Question: I am using a PHP script to read some folders in directory and based on their names retrieve their posters. All of this works fine on 'localhost'. However, when opening externally, this does not work and results in 'blank' images.
A screenshot from localhost:
---
The problem can be found at '89.241.171.100/Prac/'.
PHP generating 'img tag':
'''
while (false !== ($entry = readdir($handle))) {
$counter++;
echo "<span class='title'>
<img src='holder.js/200x280/text:$entry'
alt='$entry'
onload='loader(this, "$entry")' />
</span>";
if($counter == 5) break;
}
'''
PHP fetching the src for the images called via ajax from 'loader()':
'''
if($_POST['title']) {
$title = $_POST['title'];
$imdb = new Imdb();
$movieArray = $imdb->getMovieInfo("$title");
$link = $movieArray["poster_large"];
echo $link;
}
'''
'Loader()' function:
'''
$.ajax({
type: 'post',
url: 'loader.php',
data: 'title='+title,
success: function(data) {
img.src = data;
}
});
'''
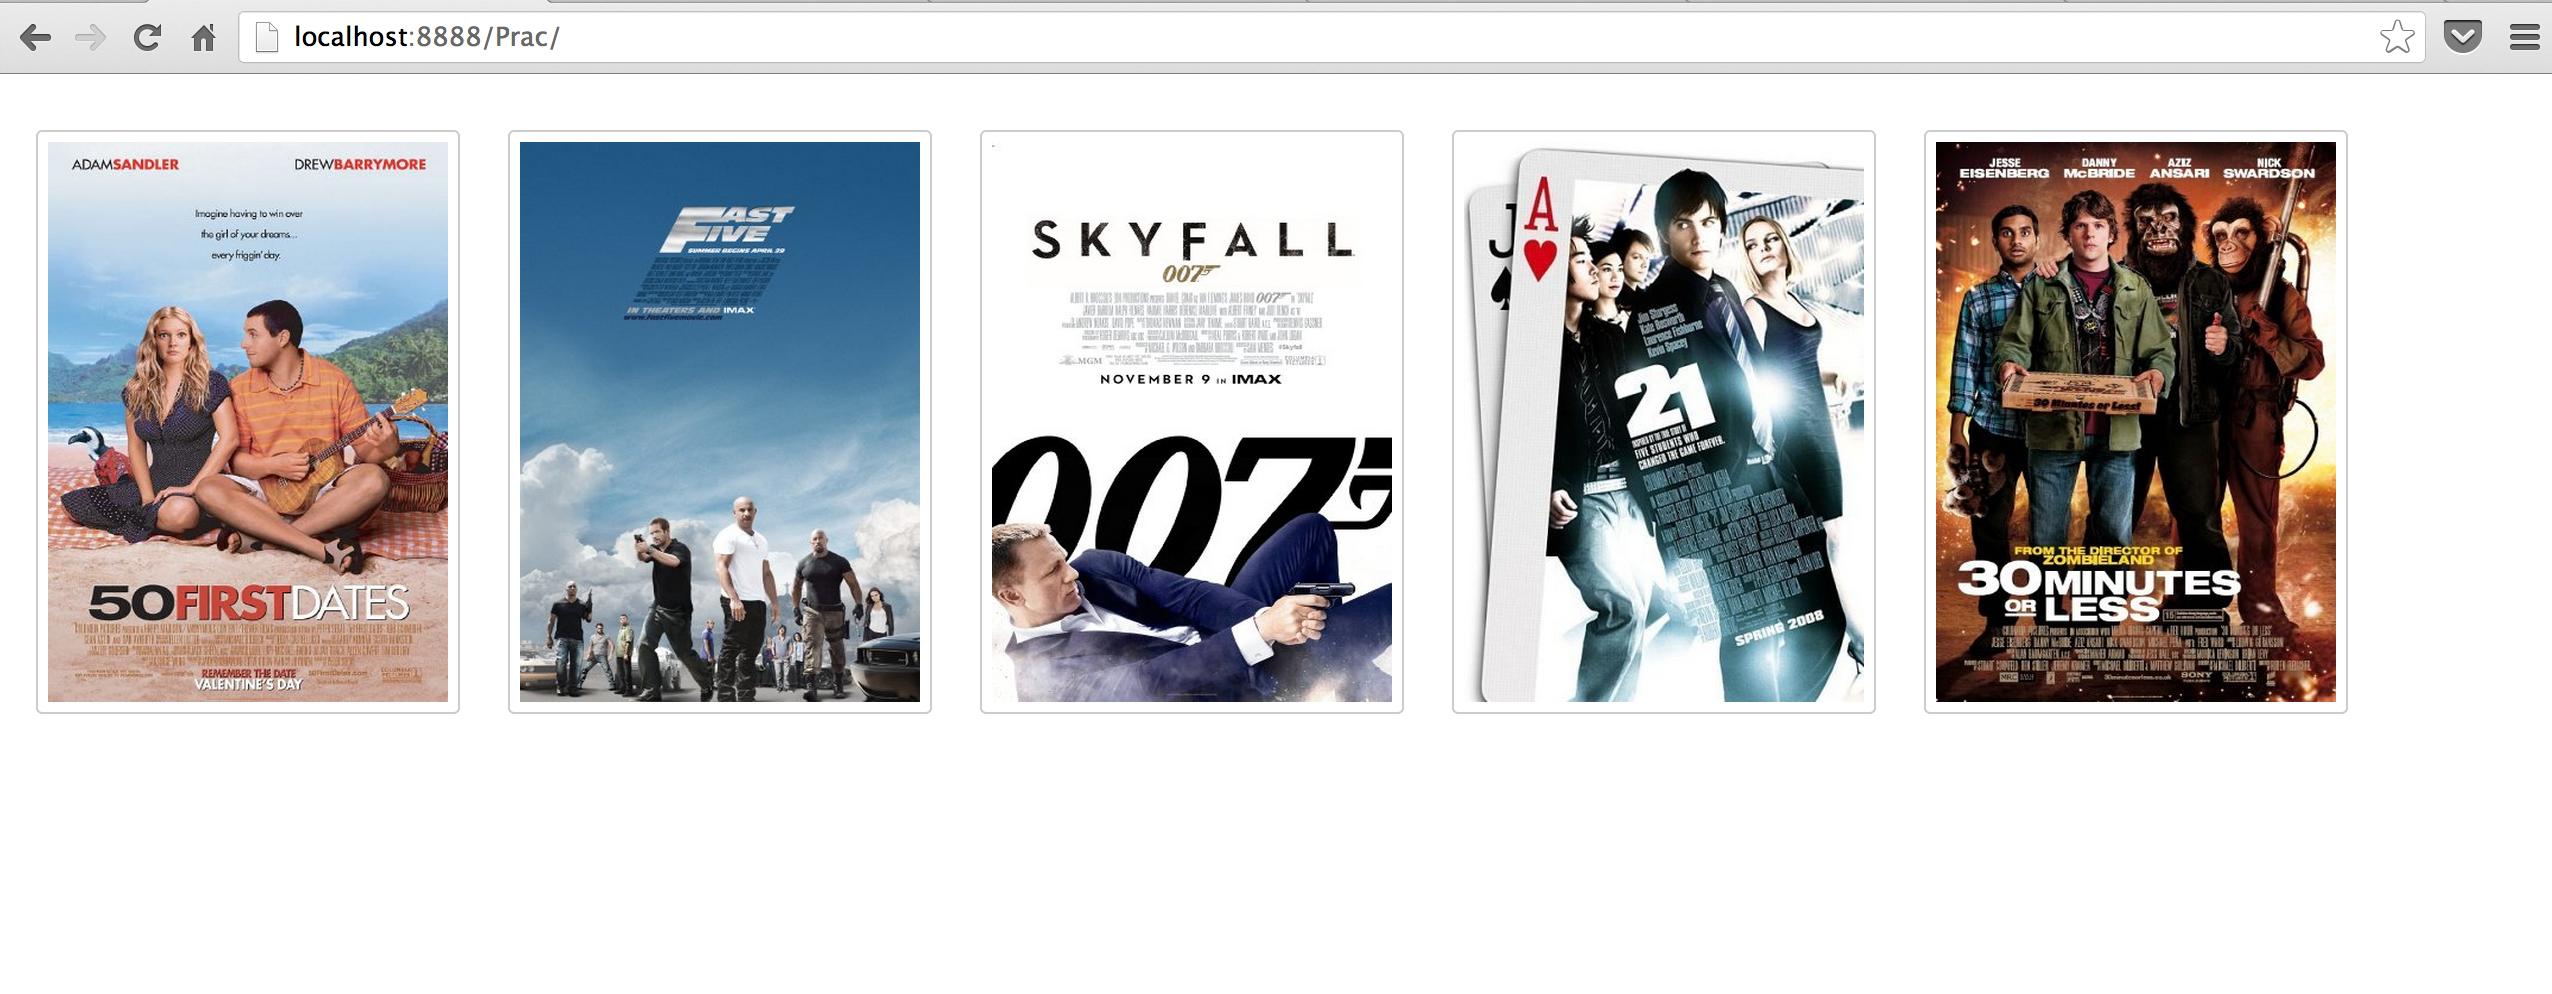
Answer: This looks like an issue with the way you're loading it. These images are being provided via Akamai's CDN and it's not liking the referrer that it's getting.
Here's what's being returned instead of the image payload.
'''
<HTML><HEAD>
<TITLE>Referral Denied</TITLE>
</HEAD><BODY>
<H1>Referral Denied</H1>
You don't have permission to access "http&#58;&#47;&#47;ia&#46;media&#45;imdb&#46;com&#47;images&#47;M&#47;MV5BMTM5NjM0ODY1NF5BMl5BanBnXkFtZTcwMjk5NjI0Ng&#64;&#64;&#46;&#95;V1&#46;&#95;SY500&#46;jpg" on this server.<P>
Reference&#32;&#35;24&#46;24c633b8&#46;<PHONE>&#46;2a353f15
</BODY></HTML>
'''
I'm not encouraging breaching anyone's terms but <URL>.
EDIT:
<URL> is a working example of what I was suggesting earlier. You'll notice the image directly linked is dead, but the one with no referrer loads perfectly.